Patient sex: M
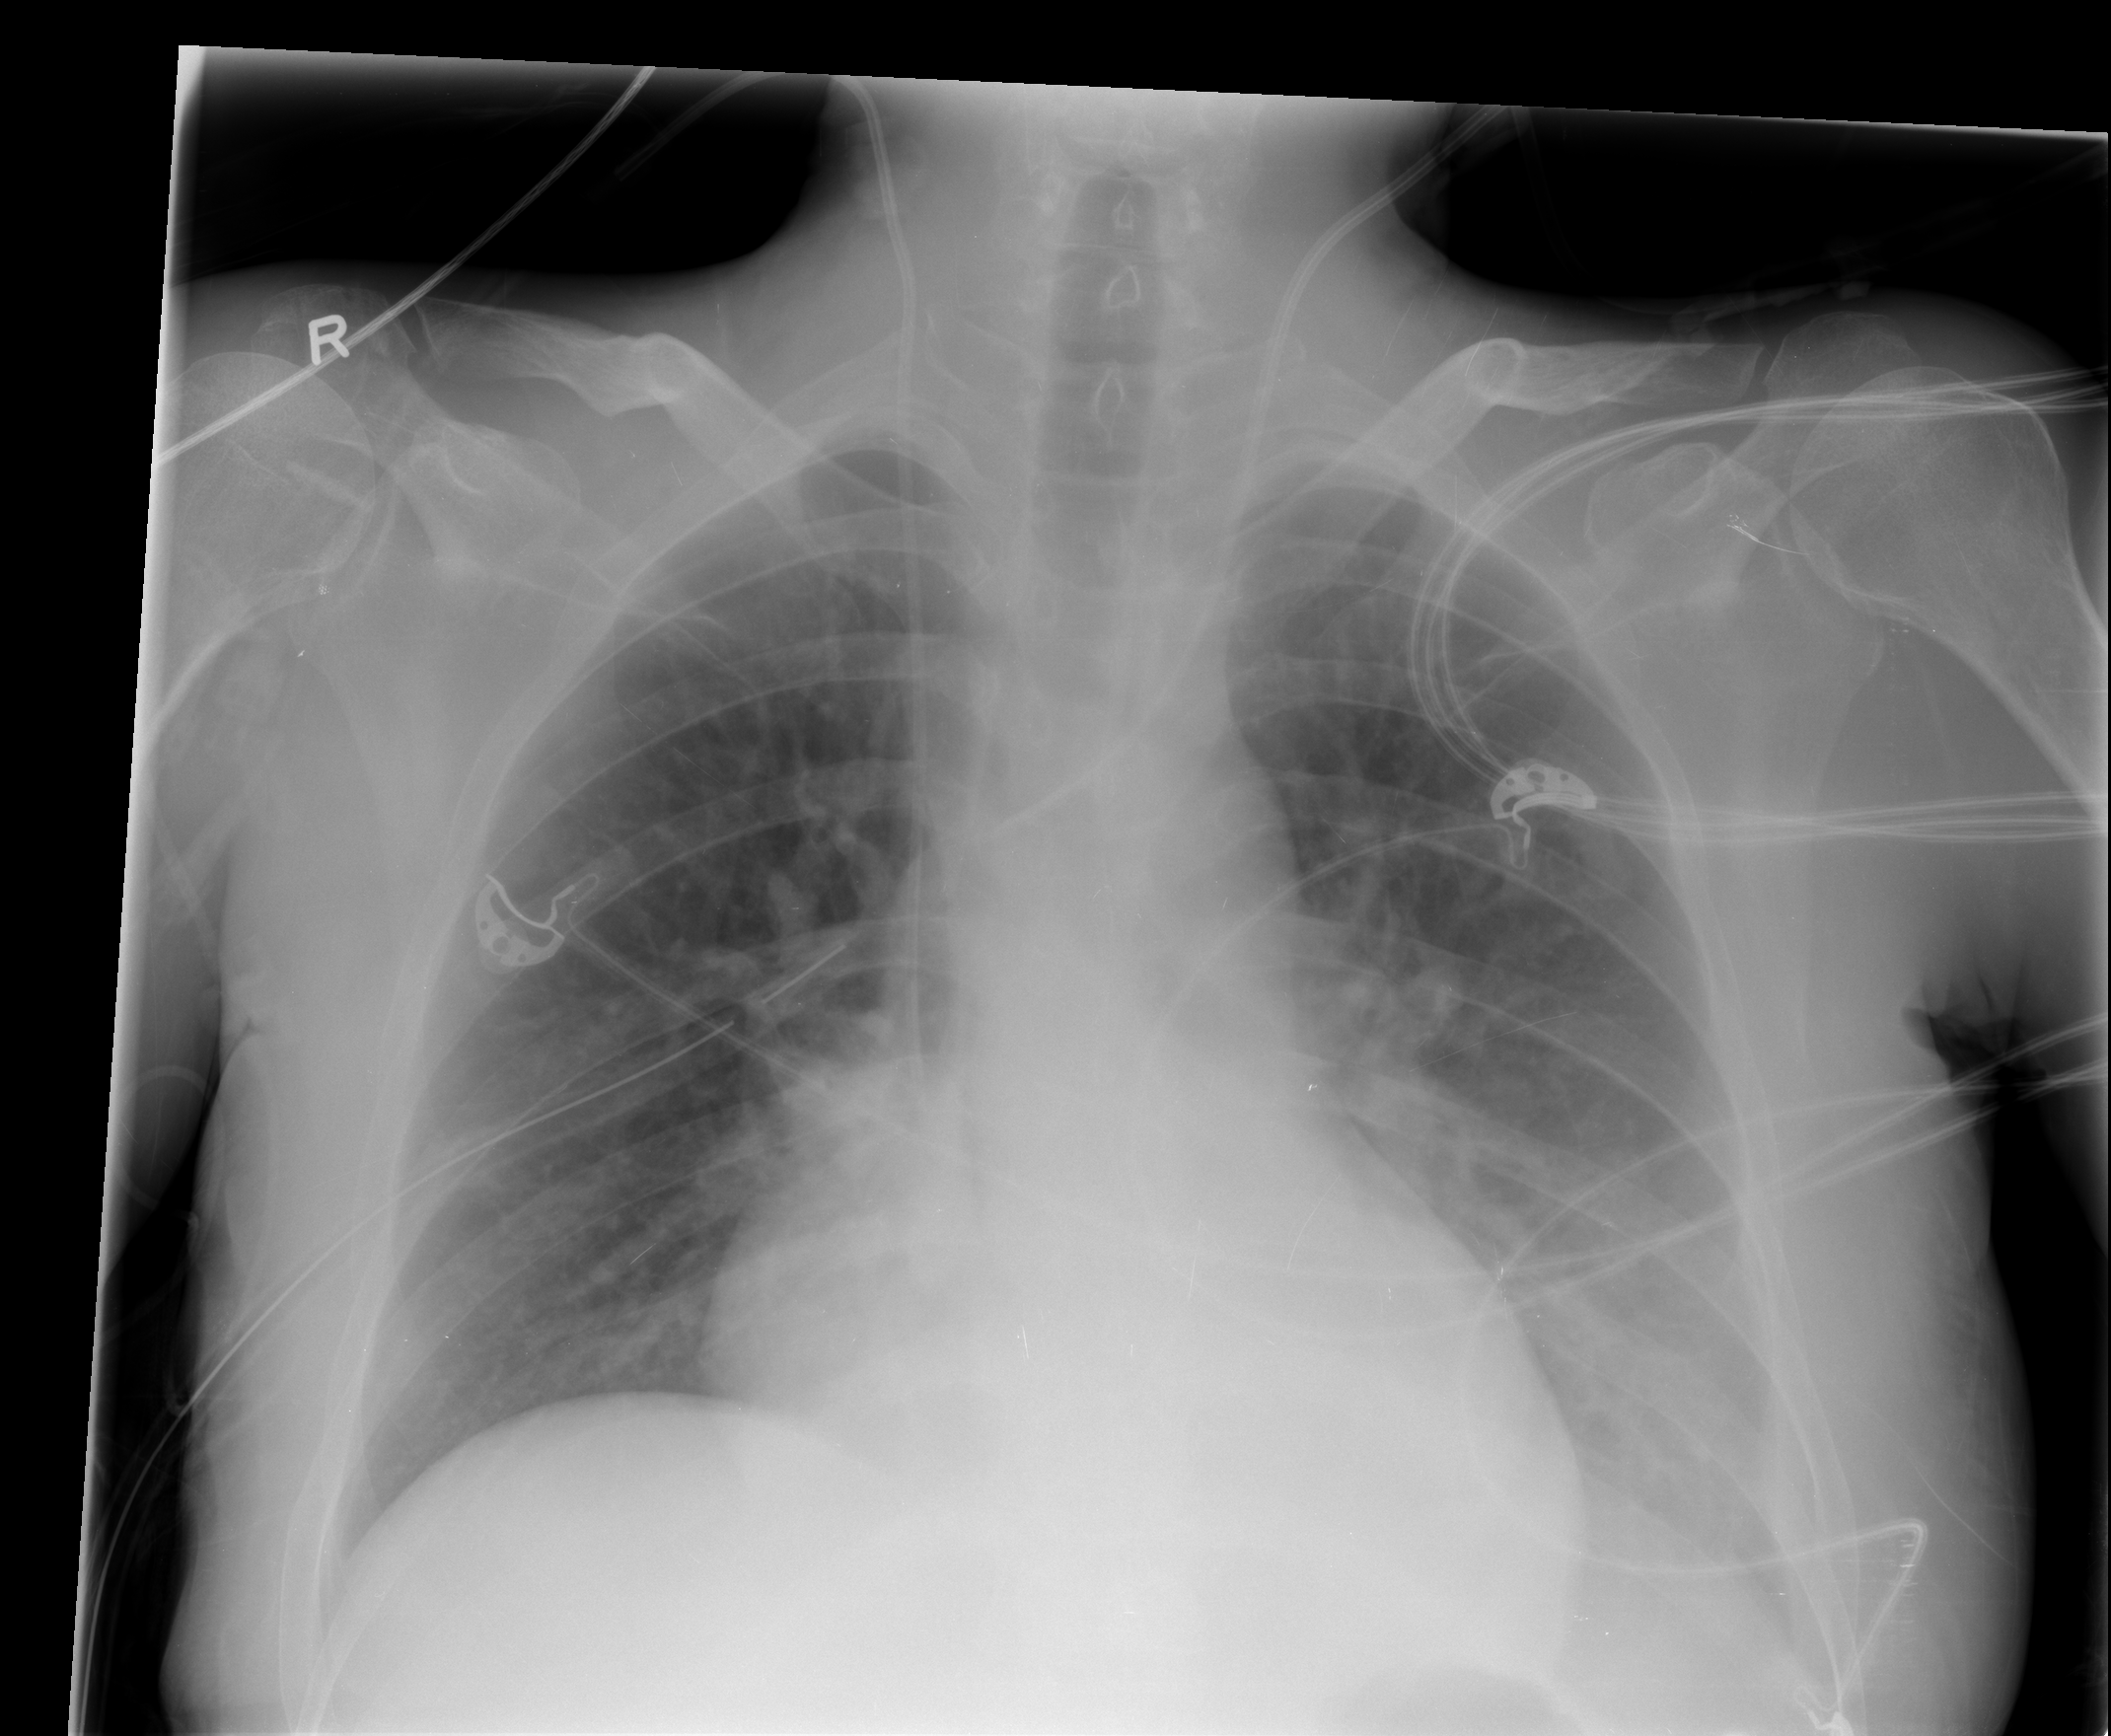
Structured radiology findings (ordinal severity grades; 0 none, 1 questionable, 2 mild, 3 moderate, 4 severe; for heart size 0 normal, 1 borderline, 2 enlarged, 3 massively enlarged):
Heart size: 2
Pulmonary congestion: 3
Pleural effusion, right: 0
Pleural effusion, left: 2
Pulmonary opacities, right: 2
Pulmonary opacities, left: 2
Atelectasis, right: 2
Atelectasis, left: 3